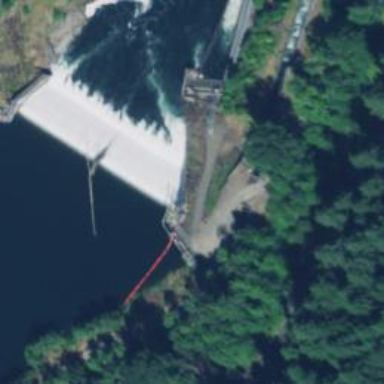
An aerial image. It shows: Dam across waterway.